Question: I have the following Problem:
I have a ListView with e.g. 5 items:
'''
AAAA (selected)
BBBB
CCCC (selected)
AAAA (selected)
AAAA
'''
And I will check if all the same items are selected (there can also be additional items selected here the CCCC for example) if not then I will get an Msgbox with en error message.
In this example it should get the error messag because one AAAA item is missing.
This is what I have tryed, but in this case it do not work, if you Select an additional Item so only one e.g. AAAA is working. (AAAA and BBBB are not working)
ContainerBox is the ListView
'''
Dim SelectedContainer As Integer = ContainerBox.SelectedItems.Count - 1
Dim ContainerXY As String
Dim ContainerXYAnzahl As Integer
Dim ContainerXYAnzahlAusge As Integer
For i As Integer = 0 To SelectedContainer
ContainerXY = ""
ContainerXYAnzahl = 0
ContainerXYAnzahlAusge = 0
ContainerXY = ContainerBox.SelectedItems(i).ToString.Substring (ContainerBox.SelectedItems(i).ToString.IndexOf(":") + 1)
For ii As Integer = 0 To ContainerBox.Items.Count - 1
If ContainerXY = ContainerBox.Items(ii).ToString.Substring (ContainerBox.Items(ii).ToString.IndexOf(":") + 1) Then
ContainerXYAnzahl += 1
End If
Next
For ii = 0 To SelectedContainer
If ContainerXY = ContainerBox.SelectedItems(i).ToString.Substring(ContainerBox.SelectedItems(i).ToString.IndexOf(":") + 1) Then
ContainerXYAnzahlAusge += 1
End If
Next
If ContainerXYAnzahlAusge <> ContainerXYAnzahl Then
PresentPopup("Bitte wahlen Sie alle Positionen" & Environment.NewLine & "des Container", AlertType._Error)
Exit Sub
End If
Next
'''
And this is how the ListView Looks like:

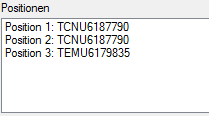
Answer: Try this
'''
Private Sub ListView1_SelectedIndexChanged(sender As Object, e As EventArgs) Handles ListView1.SelectedIndexChanged
Dim selectedList = ListView1.SelectedItems.OfType(Of ListViewItem)
Dim desiredList = ListView1.Items.OfType(Of ListViewItem).Where(Function(i) selectedList.Select(Function(j) j.Text).Contains(i.Text))
Dim missingItems = desiredList.Except(selectedList)
Dim selectionsCorrect = Not missingItems.Any()
Me.Text = $"Correct: {selectionsCorrect}; Missing items: ({String.Join(", ", missingItems.Select(Function(i) i.Text))})"
End Sub
'''